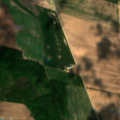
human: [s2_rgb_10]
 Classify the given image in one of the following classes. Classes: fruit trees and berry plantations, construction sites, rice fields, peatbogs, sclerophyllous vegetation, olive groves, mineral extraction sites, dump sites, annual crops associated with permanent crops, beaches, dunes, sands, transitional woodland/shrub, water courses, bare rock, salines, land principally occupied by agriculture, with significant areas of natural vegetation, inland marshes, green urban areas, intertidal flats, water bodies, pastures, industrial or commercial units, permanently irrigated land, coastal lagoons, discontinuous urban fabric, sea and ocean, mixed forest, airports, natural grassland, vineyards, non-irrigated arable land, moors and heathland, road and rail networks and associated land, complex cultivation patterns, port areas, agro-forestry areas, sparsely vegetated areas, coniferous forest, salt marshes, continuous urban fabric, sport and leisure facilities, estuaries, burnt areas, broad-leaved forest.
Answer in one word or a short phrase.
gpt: non-irrigated arable land, broad-leaved forest, transitional woodland/shrub